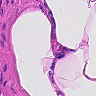
Metastatic tissue present: no